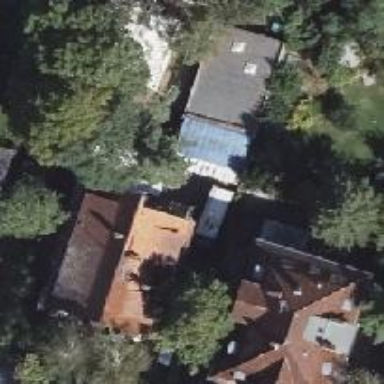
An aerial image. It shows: Apartments building with mansard roof.